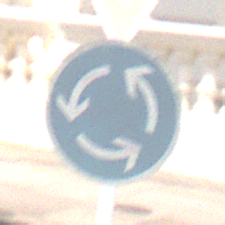
Verkehrszeichen: Kreisverkehr
Zusatzzeichen oben: VorfahrtGewaehren
Umgebung: Outdoor, Urban
Tageszeit: MorningAfternoon
Wetter: PartlyCloudy
Licht: Natural
Jahreszeit: NotSpecified
Kontrast: HighContrast